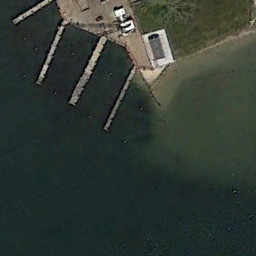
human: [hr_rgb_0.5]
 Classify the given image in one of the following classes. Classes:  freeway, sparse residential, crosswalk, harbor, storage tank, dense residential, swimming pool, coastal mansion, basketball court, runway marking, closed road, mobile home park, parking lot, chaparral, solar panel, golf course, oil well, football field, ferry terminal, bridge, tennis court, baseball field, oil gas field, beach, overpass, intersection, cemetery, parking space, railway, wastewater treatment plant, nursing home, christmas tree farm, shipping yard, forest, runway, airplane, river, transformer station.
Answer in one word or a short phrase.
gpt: ferry terminal